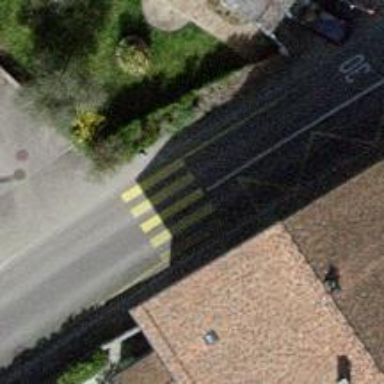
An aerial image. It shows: Footway with asphalt surface and crossing.